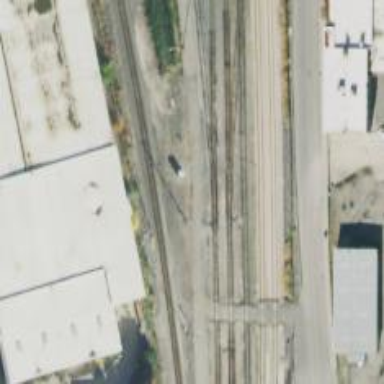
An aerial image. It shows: Railway yard used for servicing trains.